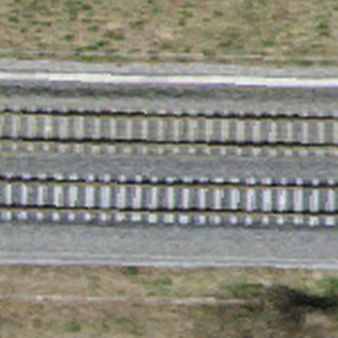
Label: other